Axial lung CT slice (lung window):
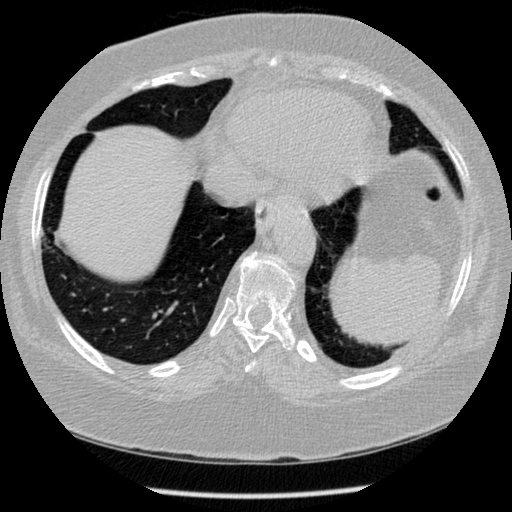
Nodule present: no